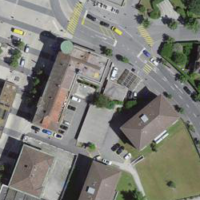
EUNIS habitat code: 54
Species observed at this site:
Castanea sativa
Lampyris noctiluca